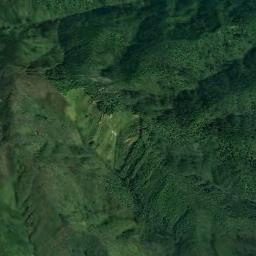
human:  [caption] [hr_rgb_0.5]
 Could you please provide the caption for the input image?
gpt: The folded mountain is covered with dense vegetation .

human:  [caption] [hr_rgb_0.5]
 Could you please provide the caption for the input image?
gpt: The mountain is full of green plants .

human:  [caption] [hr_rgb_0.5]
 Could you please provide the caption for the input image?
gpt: The mountain is covered with grass .

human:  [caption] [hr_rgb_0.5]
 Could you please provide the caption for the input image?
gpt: This mountain is completely covered by vegetation .

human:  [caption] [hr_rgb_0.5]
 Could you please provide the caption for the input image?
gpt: There are some ridges on the green mountain .